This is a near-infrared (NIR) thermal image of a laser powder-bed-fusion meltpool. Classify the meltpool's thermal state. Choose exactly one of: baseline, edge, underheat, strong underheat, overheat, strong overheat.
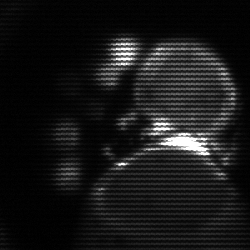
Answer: edge